Question: how to find the title and tooltip text of SWTBotEclipseEditor.getText() method gives the text inside SWTBotEclipseEditor.

'''
SWTBotEclipseEditor editor = bot.editorByTitle("testFoo.txt").toTextEditor();
String title = editor.??? //I want title which is testFoo.txt
String toolTip = editor.getToolTipText(); //not giving 'tooltip text'
'''
please help
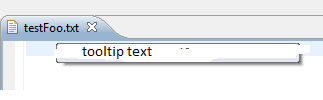
Answer: As a workaround,I used 'editor.getReference().getTitle()' or
'editor.getReference().getTitleToolTip()'.
<URL>